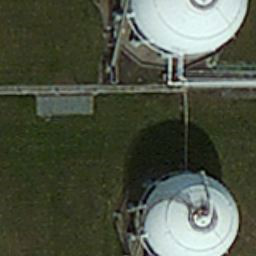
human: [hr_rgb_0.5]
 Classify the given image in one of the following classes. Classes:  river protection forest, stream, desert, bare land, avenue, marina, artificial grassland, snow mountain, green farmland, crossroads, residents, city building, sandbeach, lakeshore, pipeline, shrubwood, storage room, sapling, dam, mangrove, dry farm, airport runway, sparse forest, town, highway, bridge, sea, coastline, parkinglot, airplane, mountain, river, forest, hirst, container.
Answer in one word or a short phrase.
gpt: storage room